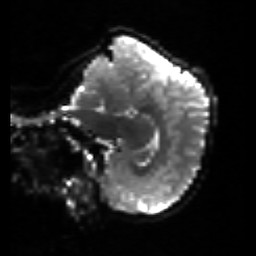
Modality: sbref
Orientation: sagittal
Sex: male
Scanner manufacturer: siemens
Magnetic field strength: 3 T
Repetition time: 5 s
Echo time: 0.071 s